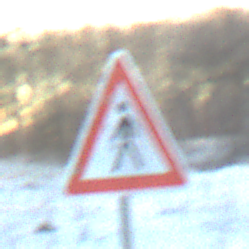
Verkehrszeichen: FussgaengerRechts
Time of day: SunriseSunset
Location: Outdoor (Nature)
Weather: Clear
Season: Winter
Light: Natural